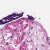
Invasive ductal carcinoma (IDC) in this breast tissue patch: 0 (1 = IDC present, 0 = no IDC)